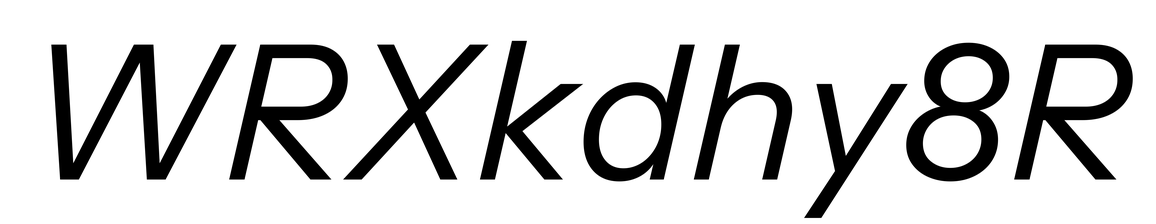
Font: InstrumentSans-Italic_Italic